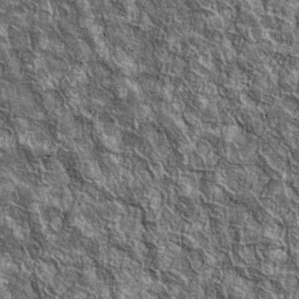
Label: non_frost